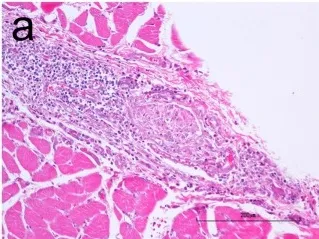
H&E stained photomicrographs showing infiltration and partial replacement of the esophageal myenteric plexus.
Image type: pathology (h&e)